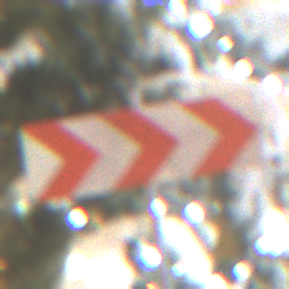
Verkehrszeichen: RichtungstafelnInKurvenGrossLinks
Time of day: Night
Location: Outdoor (Urban)
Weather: Overcast
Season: Winter
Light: Artificial